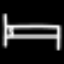
Label: bed